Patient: sex F, age 71
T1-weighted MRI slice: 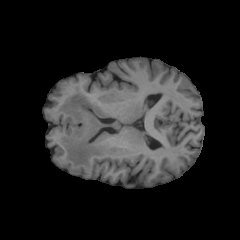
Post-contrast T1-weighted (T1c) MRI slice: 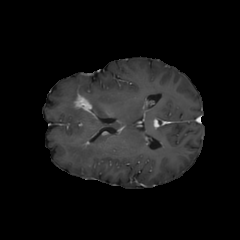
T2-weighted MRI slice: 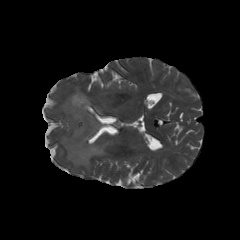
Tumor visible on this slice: yes
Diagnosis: Glioblastoma, IDH-wildtype
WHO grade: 4